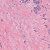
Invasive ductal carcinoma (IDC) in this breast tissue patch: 0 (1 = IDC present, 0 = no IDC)